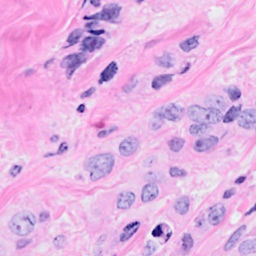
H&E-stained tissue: Breast